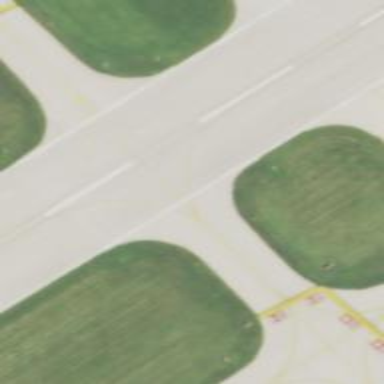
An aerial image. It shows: Image of taxiway at airport.